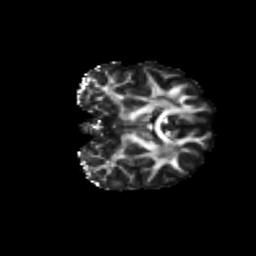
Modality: FA
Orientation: coronal
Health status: ill
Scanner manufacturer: siemens
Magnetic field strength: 3 T
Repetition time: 13.7 s
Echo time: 0.098 s